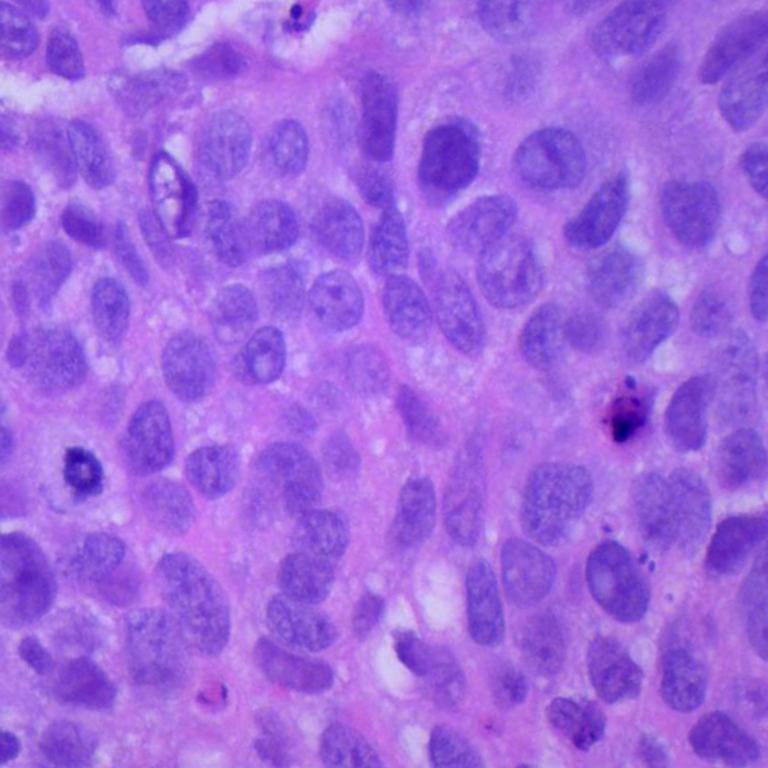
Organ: lung
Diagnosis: squamous carcinomas